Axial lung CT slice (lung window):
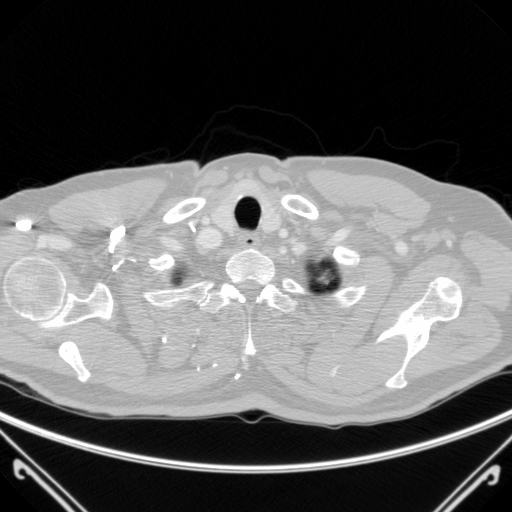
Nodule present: no